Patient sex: M
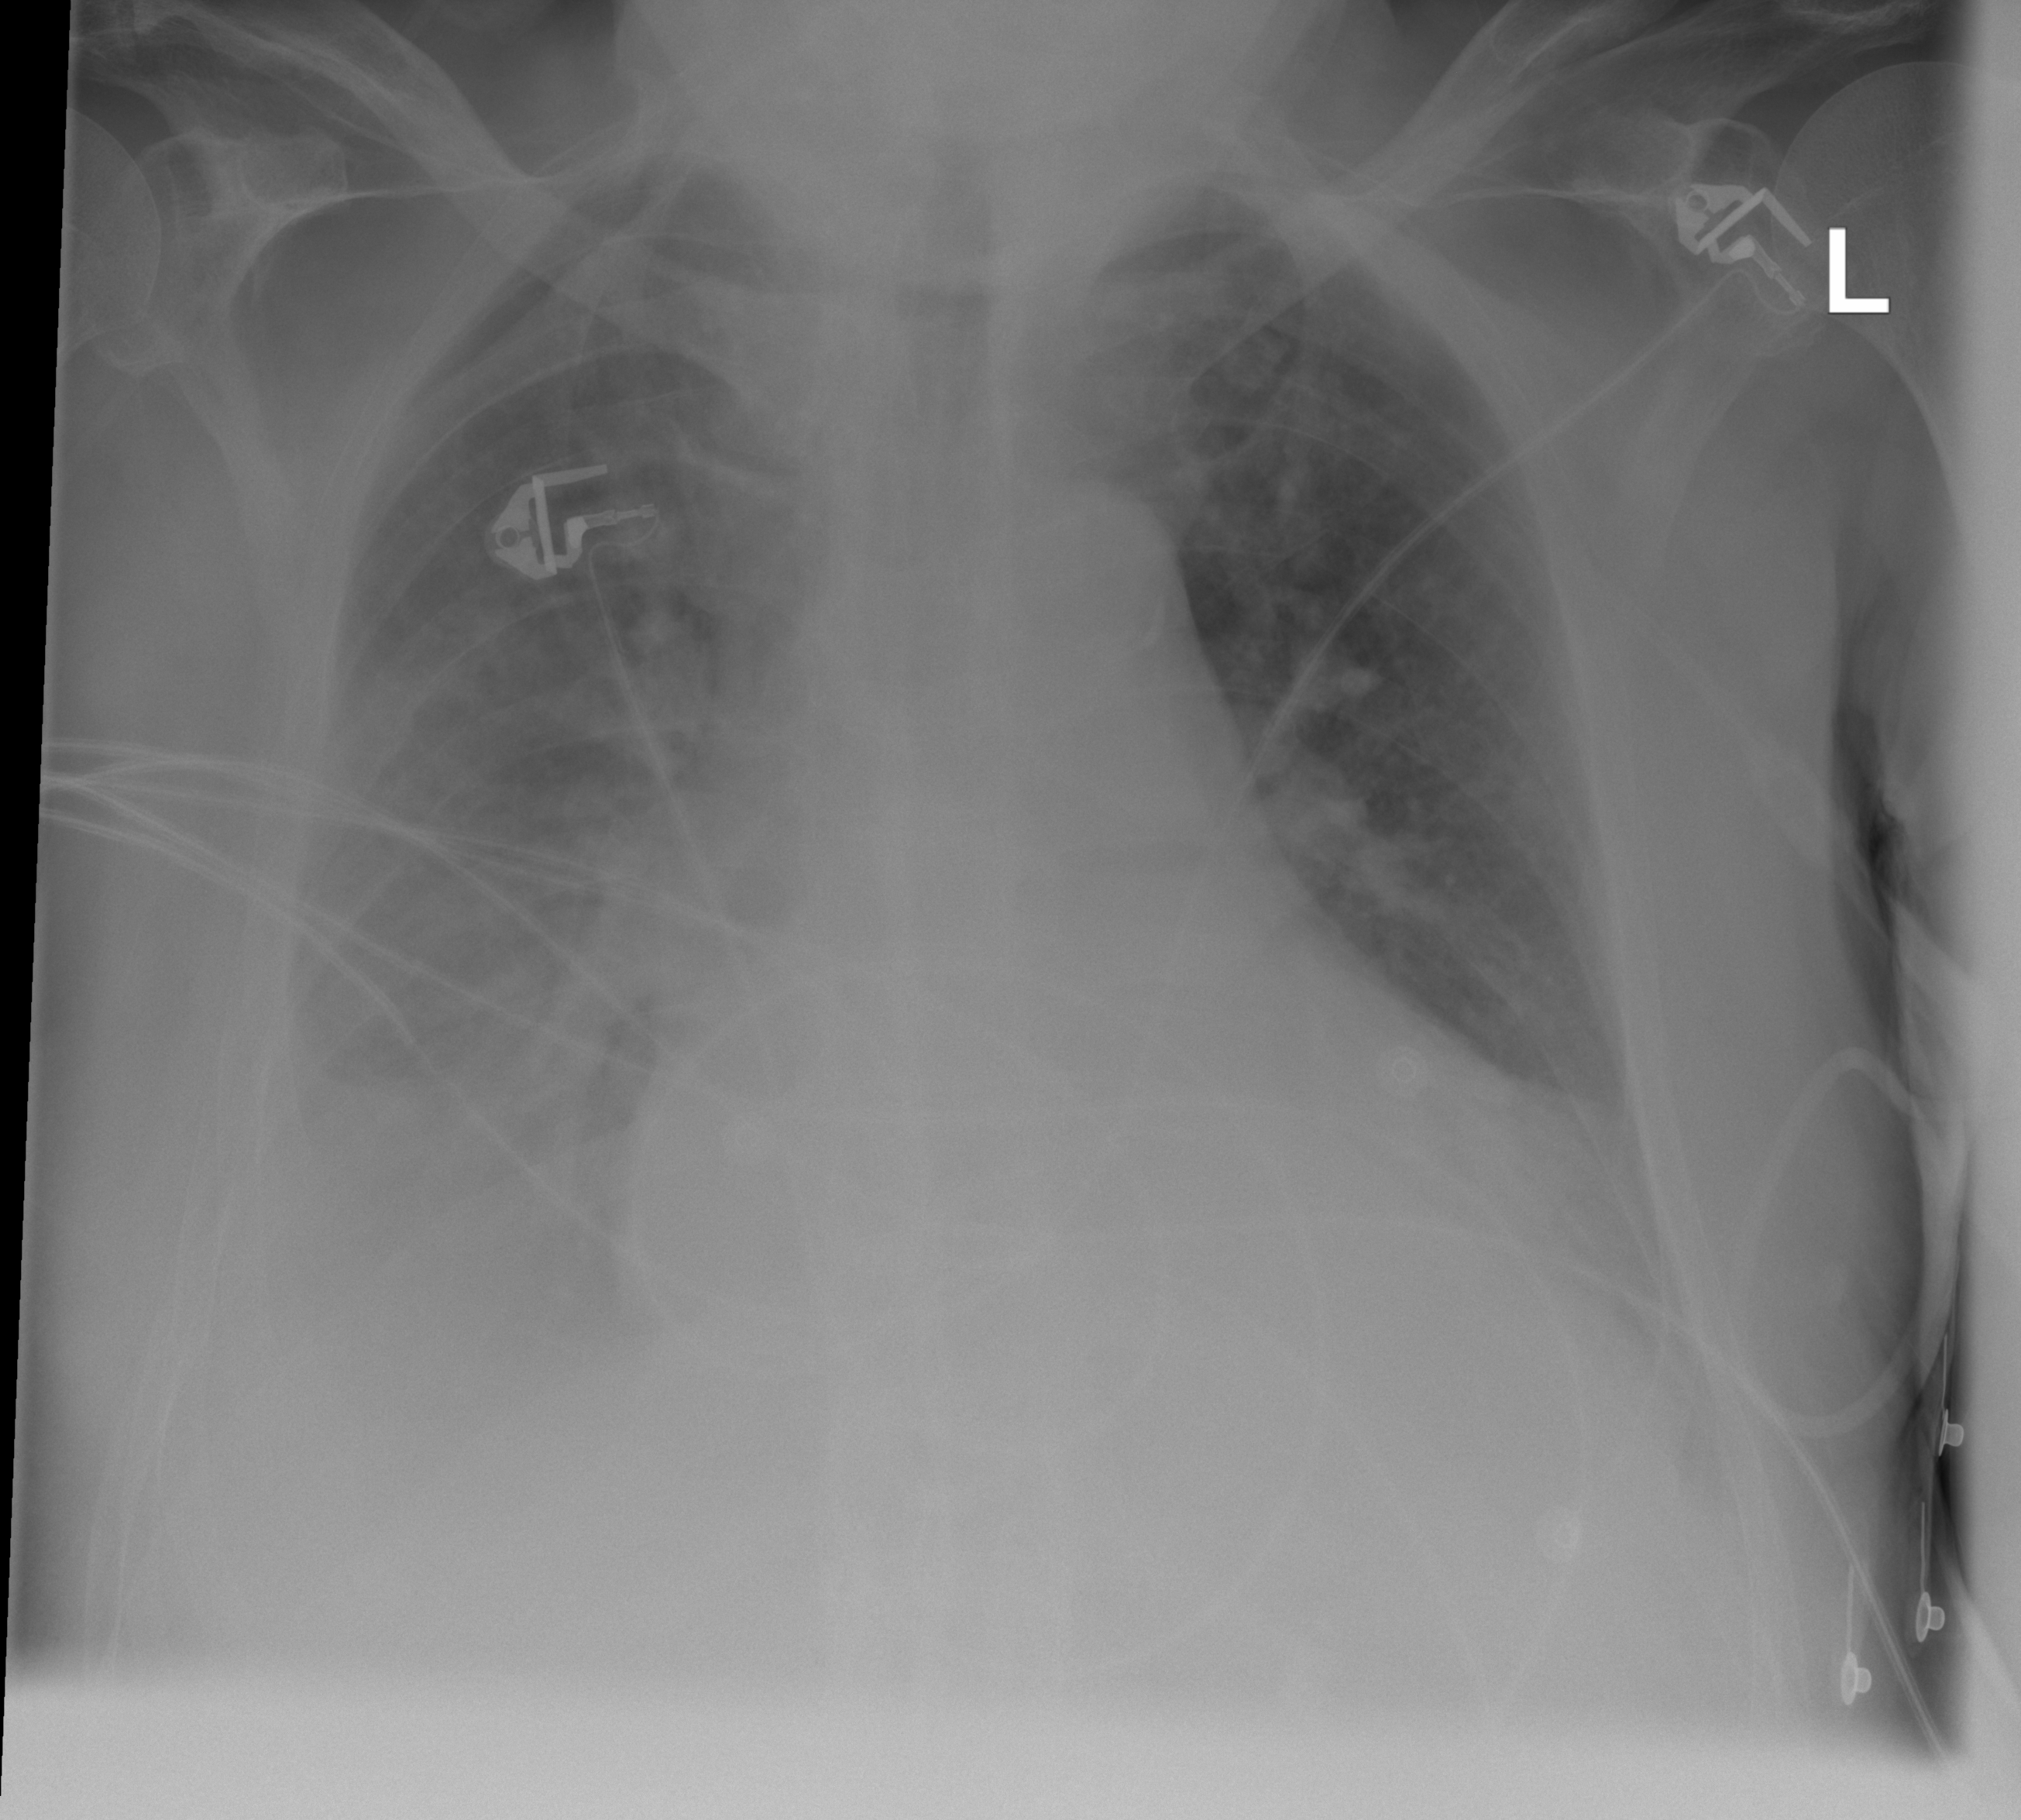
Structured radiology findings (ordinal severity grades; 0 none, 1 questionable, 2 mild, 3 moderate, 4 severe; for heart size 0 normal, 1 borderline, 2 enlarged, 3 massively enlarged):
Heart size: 2
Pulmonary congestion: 1
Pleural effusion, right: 2
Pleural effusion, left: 1
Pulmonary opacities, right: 0
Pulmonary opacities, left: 0
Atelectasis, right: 2
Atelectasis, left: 1